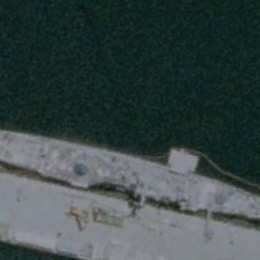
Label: Ticonderoga-class_cruiser